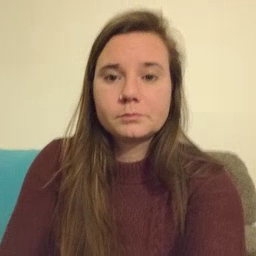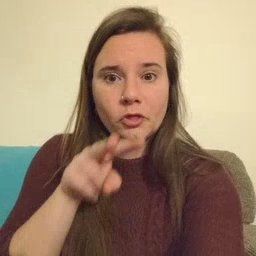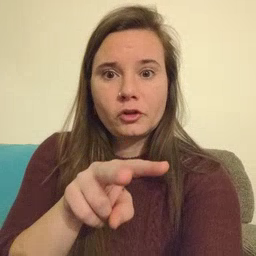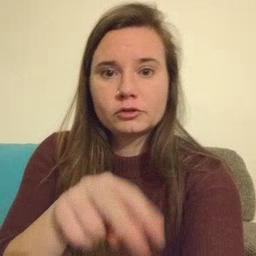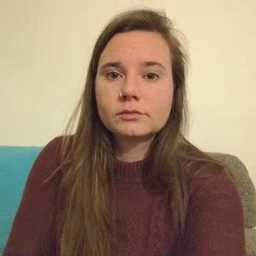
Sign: look